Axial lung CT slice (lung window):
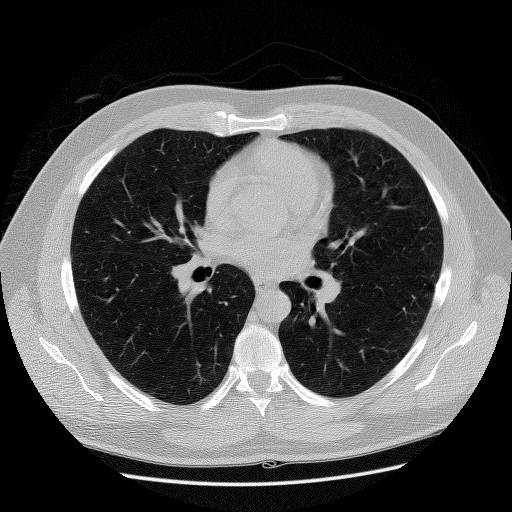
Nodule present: no